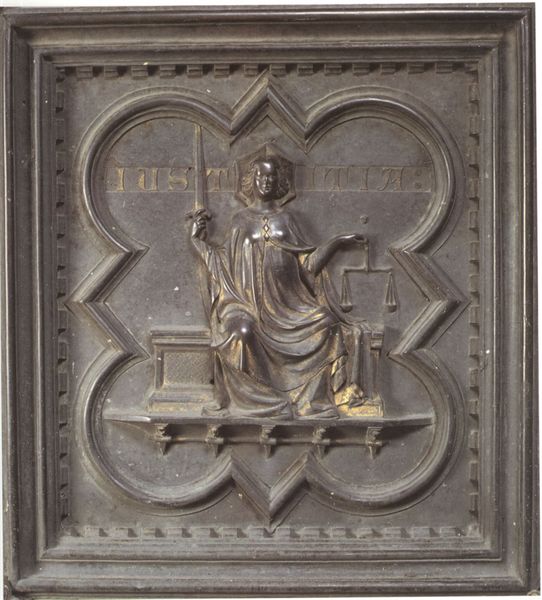
Titel: Südportal
Künstler: Andrea Pisano
Standort: Florenz, Baptisterium (EU - I - Toskana)
Schlagwörter: umhang, frau, kleid, symbol, gericht, richter, wand, rahmen, stein, sitzend, relief, schrift, robe, metall, bronze, faltenwurf, waage, symmetrisch, schwert, gerechtigkeit, justiz, justitia, symbolisch, schwet, jura, waaage, schswert, balkenwaage